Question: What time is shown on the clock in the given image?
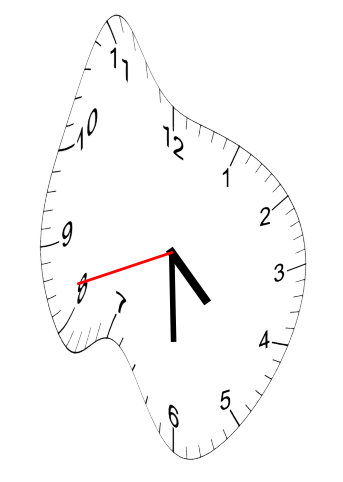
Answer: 04:29:42